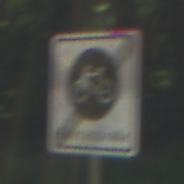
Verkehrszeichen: EndeFahrradstrasse
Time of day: Midday
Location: Outdoor (RoadRail)
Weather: Clear
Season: NotSpecified
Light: Natural